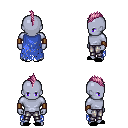
a pixel art fantasy rpg character, male body template, dark elf, purple skin, blue tattered cape, metal pants, pink mohawk hairstyle, leather bracers, black slippers, four views (front, back, left, right), 2x2 character sprite sheet, small pixel art, hard edges, no anti-aliasing